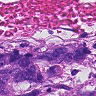
Metastatic tissue present: yes